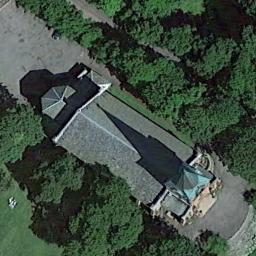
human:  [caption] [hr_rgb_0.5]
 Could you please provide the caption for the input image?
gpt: A church with a gray roof surrounded by many trees .

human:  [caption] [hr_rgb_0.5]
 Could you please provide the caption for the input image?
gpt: There is a church on the open place next to some trees .

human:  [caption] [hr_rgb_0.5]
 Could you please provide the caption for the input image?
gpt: This is a church, Surrounded by many trees and grass .

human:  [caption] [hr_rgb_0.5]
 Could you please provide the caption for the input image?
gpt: The church with a tower and the rest of the church has a gray sloping roof .

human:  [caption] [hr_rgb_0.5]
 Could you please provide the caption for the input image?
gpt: There are many trees near the church .